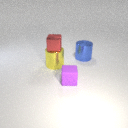
small purple rubber cube in front of large blue metal cylinder